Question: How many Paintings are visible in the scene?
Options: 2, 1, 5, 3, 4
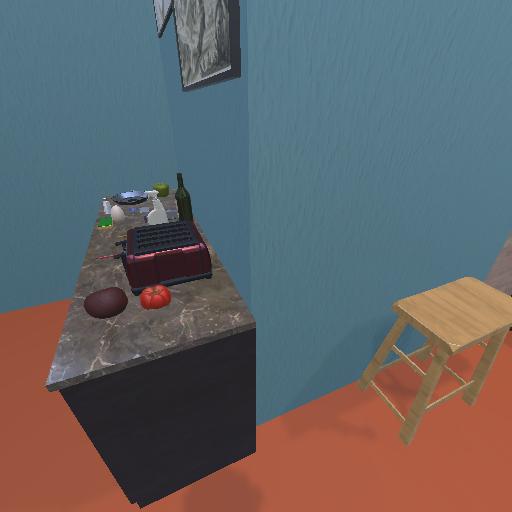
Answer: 2